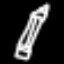
Label: pencil